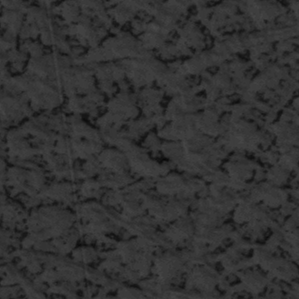
Label: frost